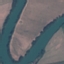
Land use / land cover: River